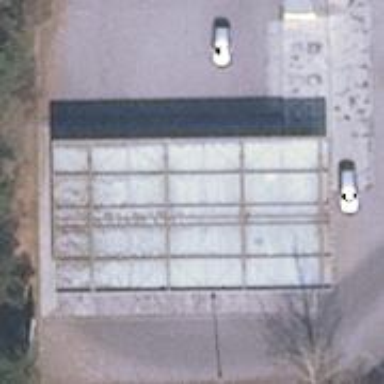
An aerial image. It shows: Fuel station.